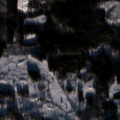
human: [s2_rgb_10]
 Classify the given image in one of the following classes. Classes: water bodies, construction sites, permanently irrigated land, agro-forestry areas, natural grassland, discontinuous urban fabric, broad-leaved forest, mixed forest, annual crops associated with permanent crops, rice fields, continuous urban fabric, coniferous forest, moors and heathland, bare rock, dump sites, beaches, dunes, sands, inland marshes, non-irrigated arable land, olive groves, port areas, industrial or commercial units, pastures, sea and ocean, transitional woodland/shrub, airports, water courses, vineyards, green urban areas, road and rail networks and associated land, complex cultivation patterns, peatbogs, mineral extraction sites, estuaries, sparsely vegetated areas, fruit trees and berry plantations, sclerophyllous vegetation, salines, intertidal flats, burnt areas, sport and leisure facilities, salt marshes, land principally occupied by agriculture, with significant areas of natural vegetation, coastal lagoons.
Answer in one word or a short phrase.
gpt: land principally occupied by agriculture, with significant areas of natural vegetation, coniferous forest, mixed forest, transitional woodland/shrub